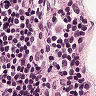
Metastatic tissue present: no